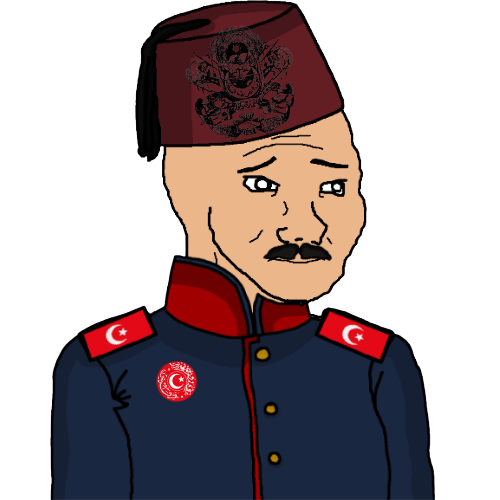
Label: 5_Doomer